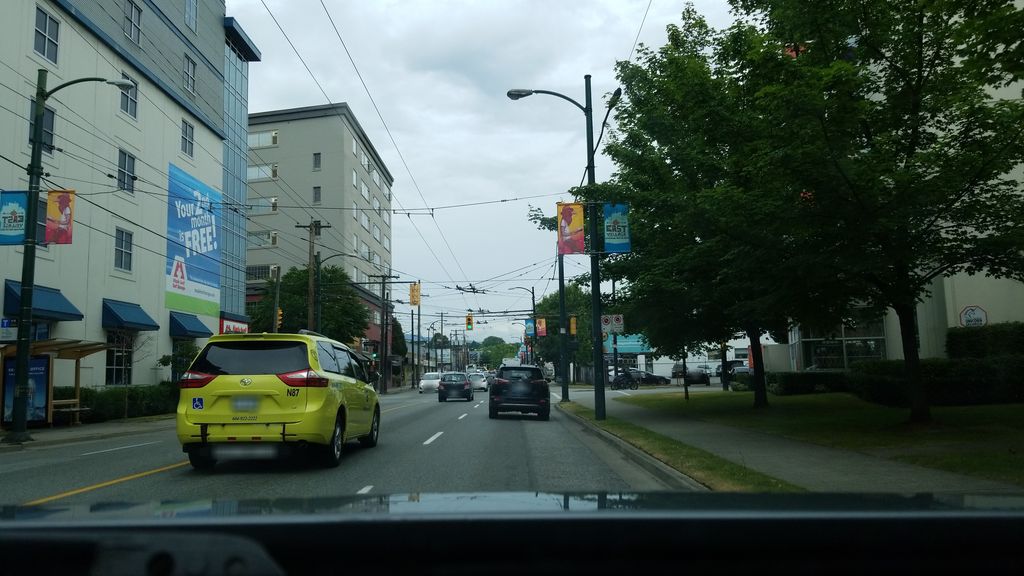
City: vancouver